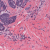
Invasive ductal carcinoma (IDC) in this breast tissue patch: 1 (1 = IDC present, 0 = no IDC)